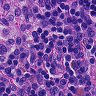
Metastatic tissue present: no